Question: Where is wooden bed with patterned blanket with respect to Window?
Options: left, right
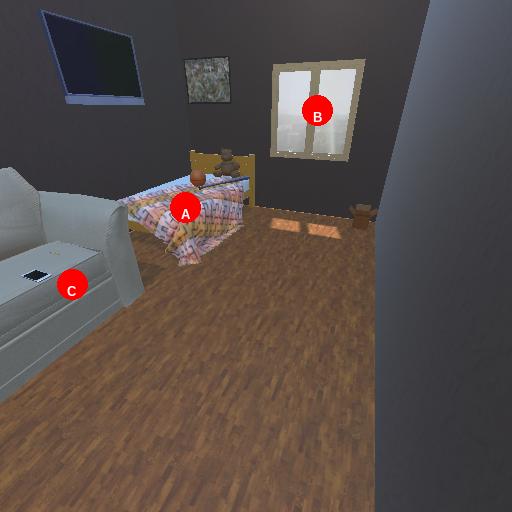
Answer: left